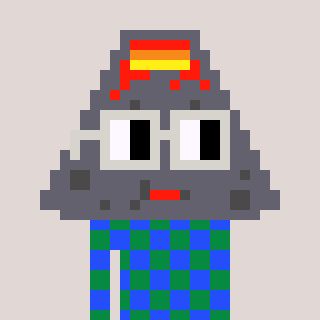
a pixel art character with square light gray glasses, a volcano-shaped head and a green-colored body on a warm background